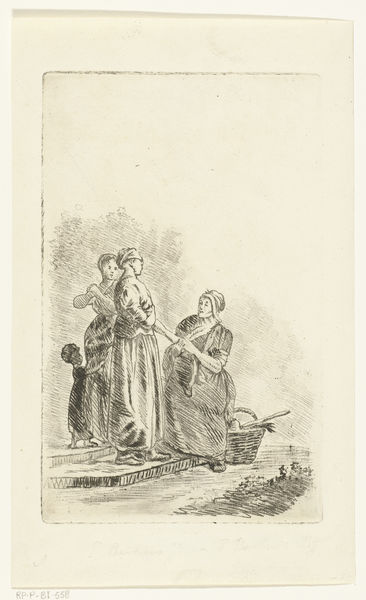
Titel: Drie vrouwen en kind op stoep
Künstler: Pieter (IV) Barbiers Pieter Bartholomeuszoon
Standort: Amsterdam
Institution: Rijksmuseum
Schlagwörter: discussion, femmes, enfant, fille, mère, dessin, panier, crayon, jeunes, marche, robes, pain, jeunes femmes, lavandière, grayon, foulards